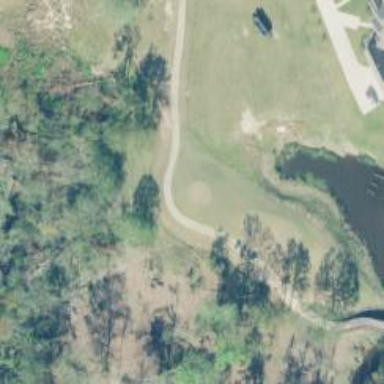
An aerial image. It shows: Pathway for golfing.